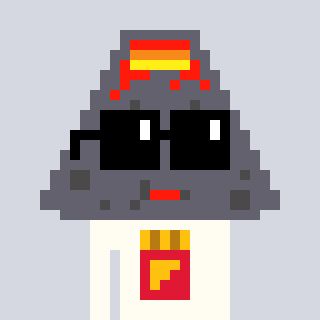
a pixel art character with square black sunglasses, a volcano-shaped head and a grayscale-colored body on a cool background